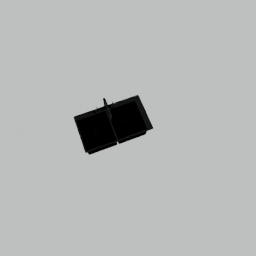
Label: appliances